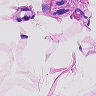
Metastatic tissue present: no